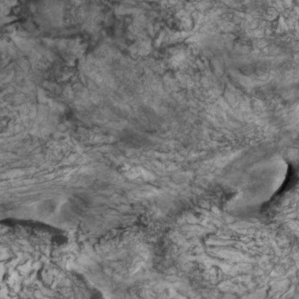
Label: non_frost